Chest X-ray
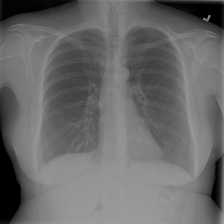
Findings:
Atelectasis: negative
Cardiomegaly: negative
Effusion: negative
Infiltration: negative
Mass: negative
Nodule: negative
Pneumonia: negative
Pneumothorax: negative
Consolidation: negative
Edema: negative
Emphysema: negative
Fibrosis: positive
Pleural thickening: negative
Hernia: negative